Field crop: tomato
Growth stage: 1
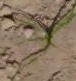
Species: cyperus